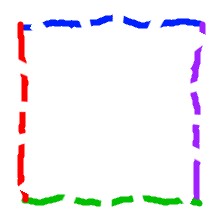
Shape: square